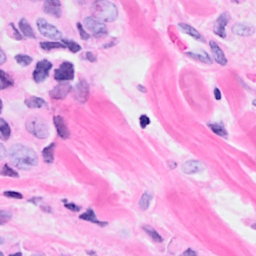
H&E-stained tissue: Breast